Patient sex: F
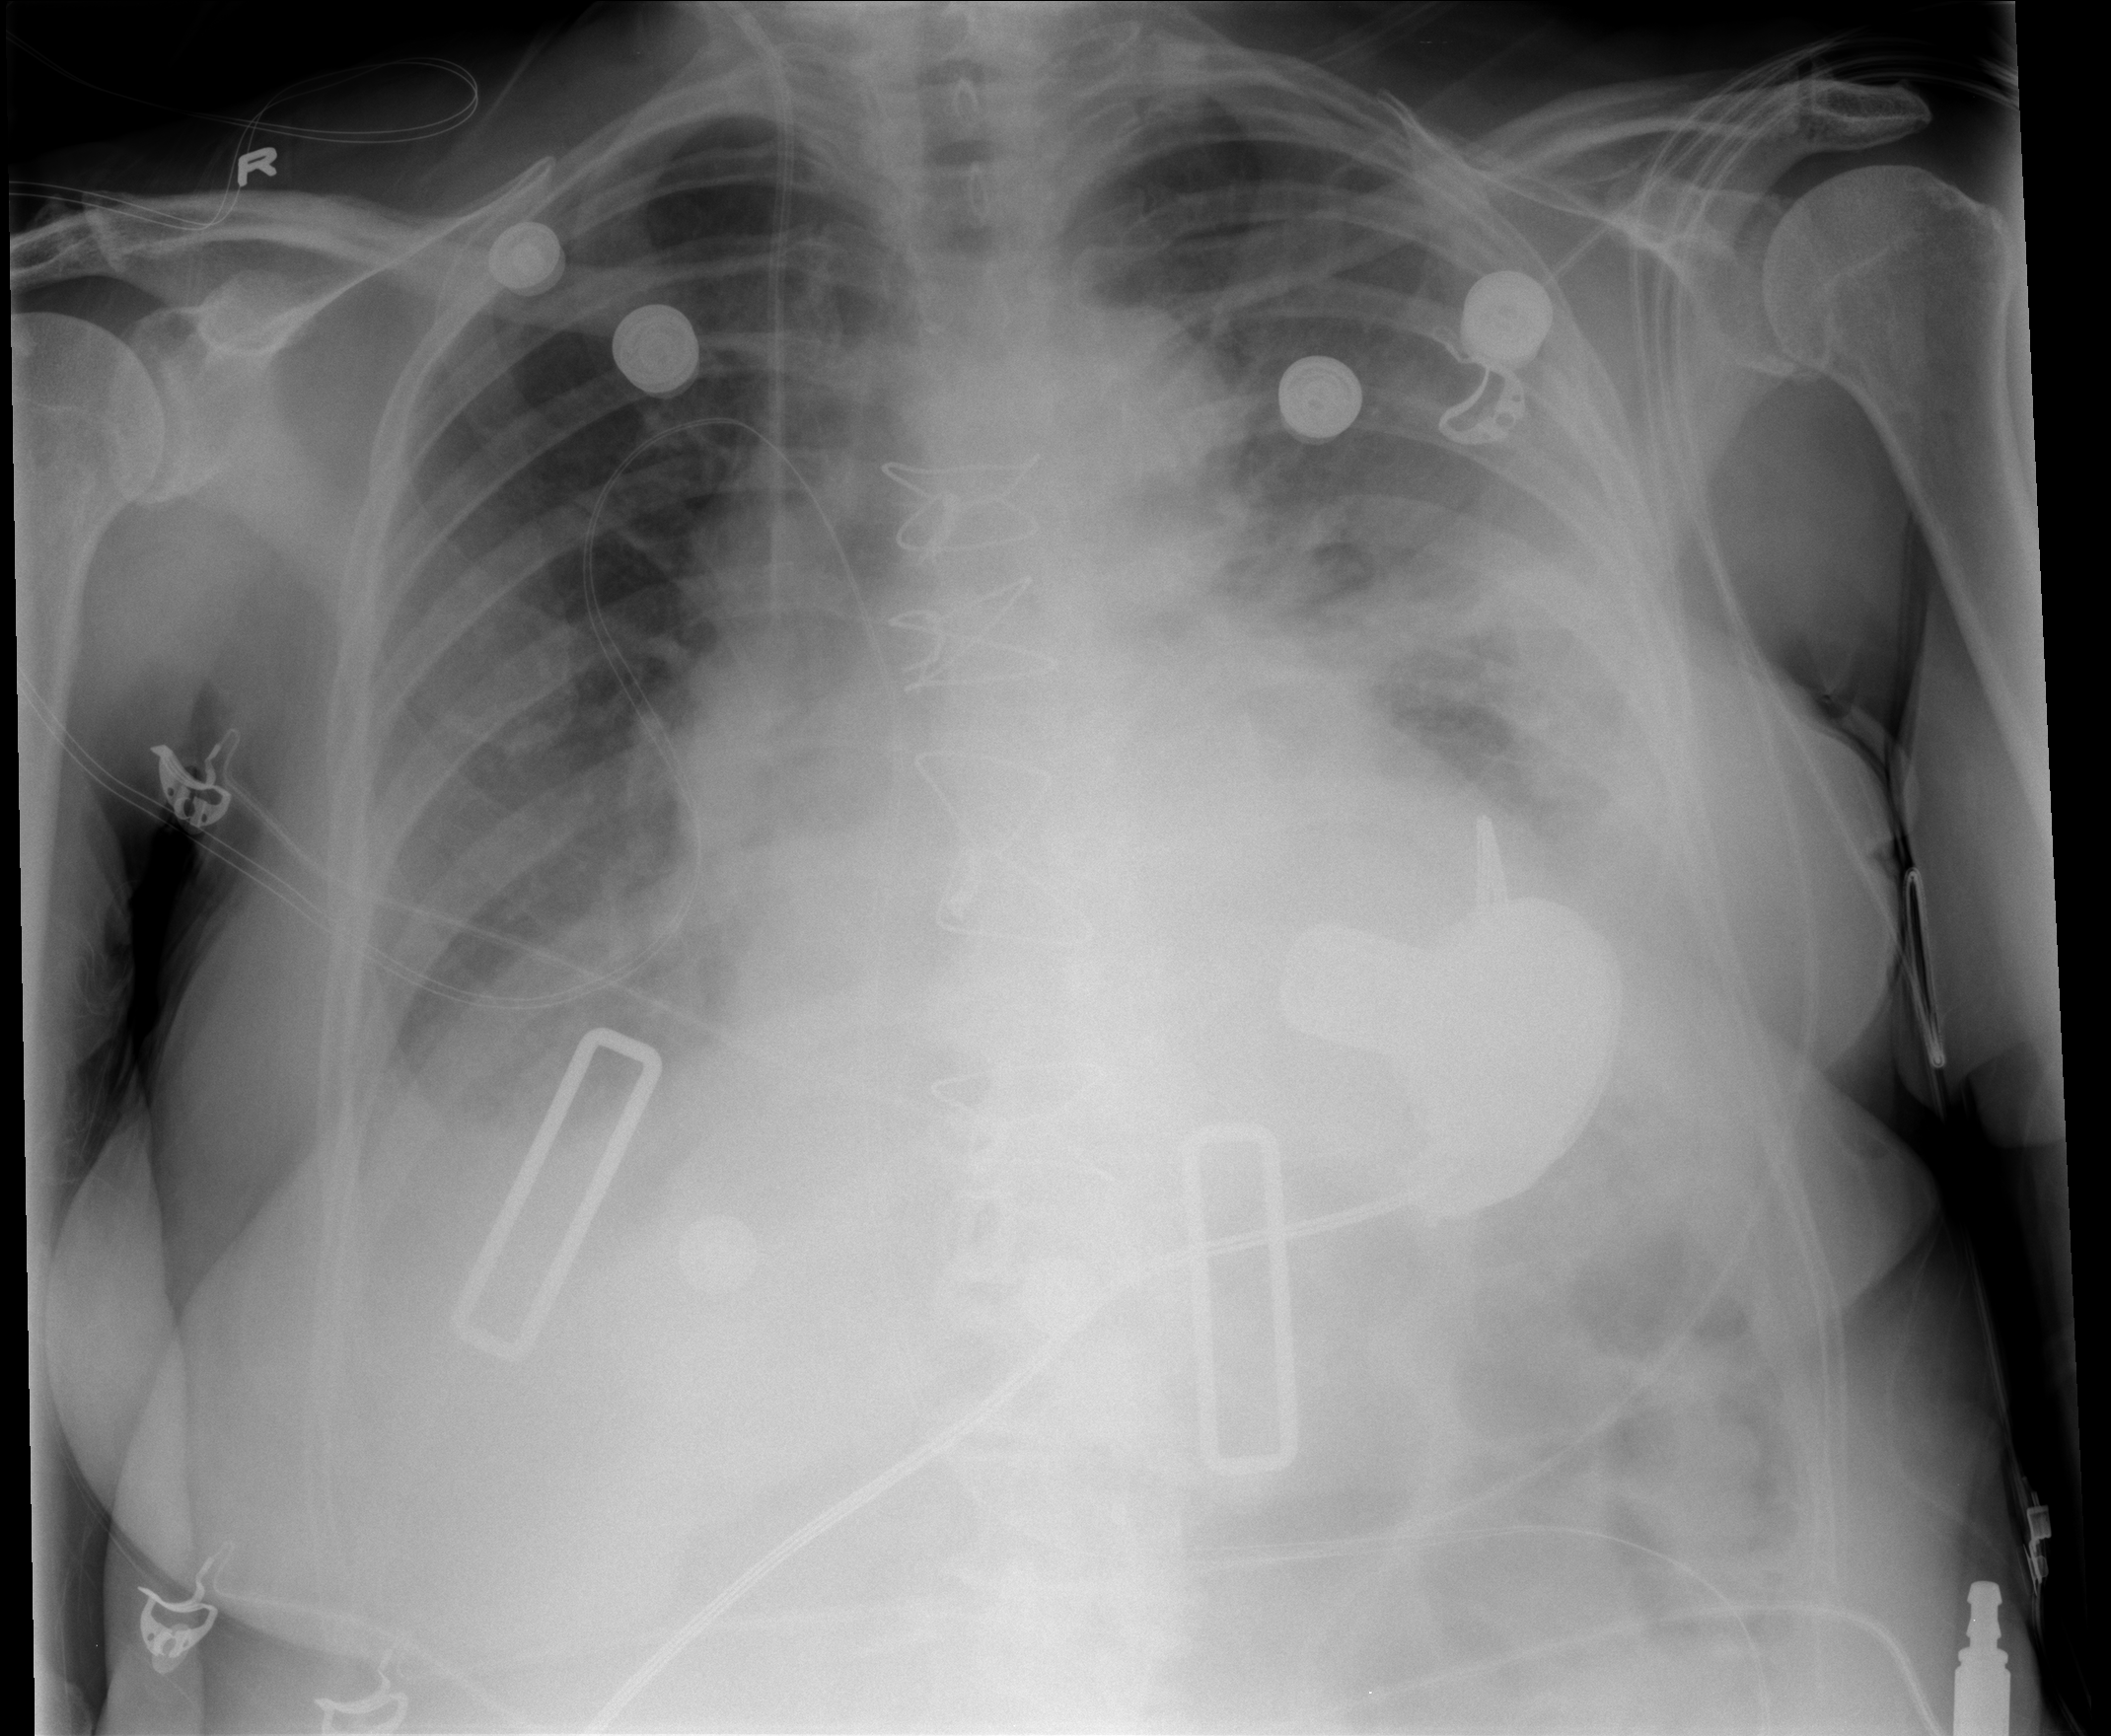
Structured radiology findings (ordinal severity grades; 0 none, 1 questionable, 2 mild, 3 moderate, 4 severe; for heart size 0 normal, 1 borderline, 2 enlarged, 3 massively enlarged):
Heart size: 2
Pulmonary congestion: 2
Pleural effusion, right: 2
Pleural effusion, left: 2
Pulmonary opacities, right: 0
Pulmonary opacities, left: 0
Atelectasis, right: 2
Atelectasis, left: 2